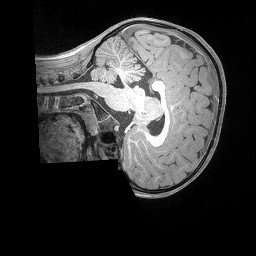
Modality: T1w
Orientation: sagittal
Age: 6
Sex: male
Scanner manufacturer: siemens
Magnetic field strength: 3 T
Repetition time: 2.53 s
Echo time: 0.00164 s